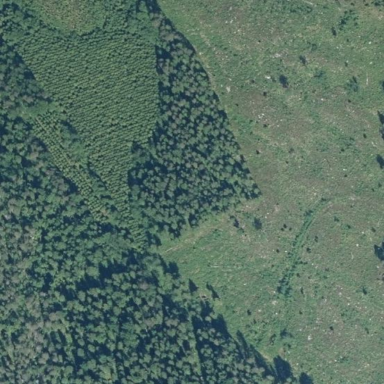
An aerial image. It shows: Clearcut man-made area surrounded by scrub vegetation.